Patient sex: M
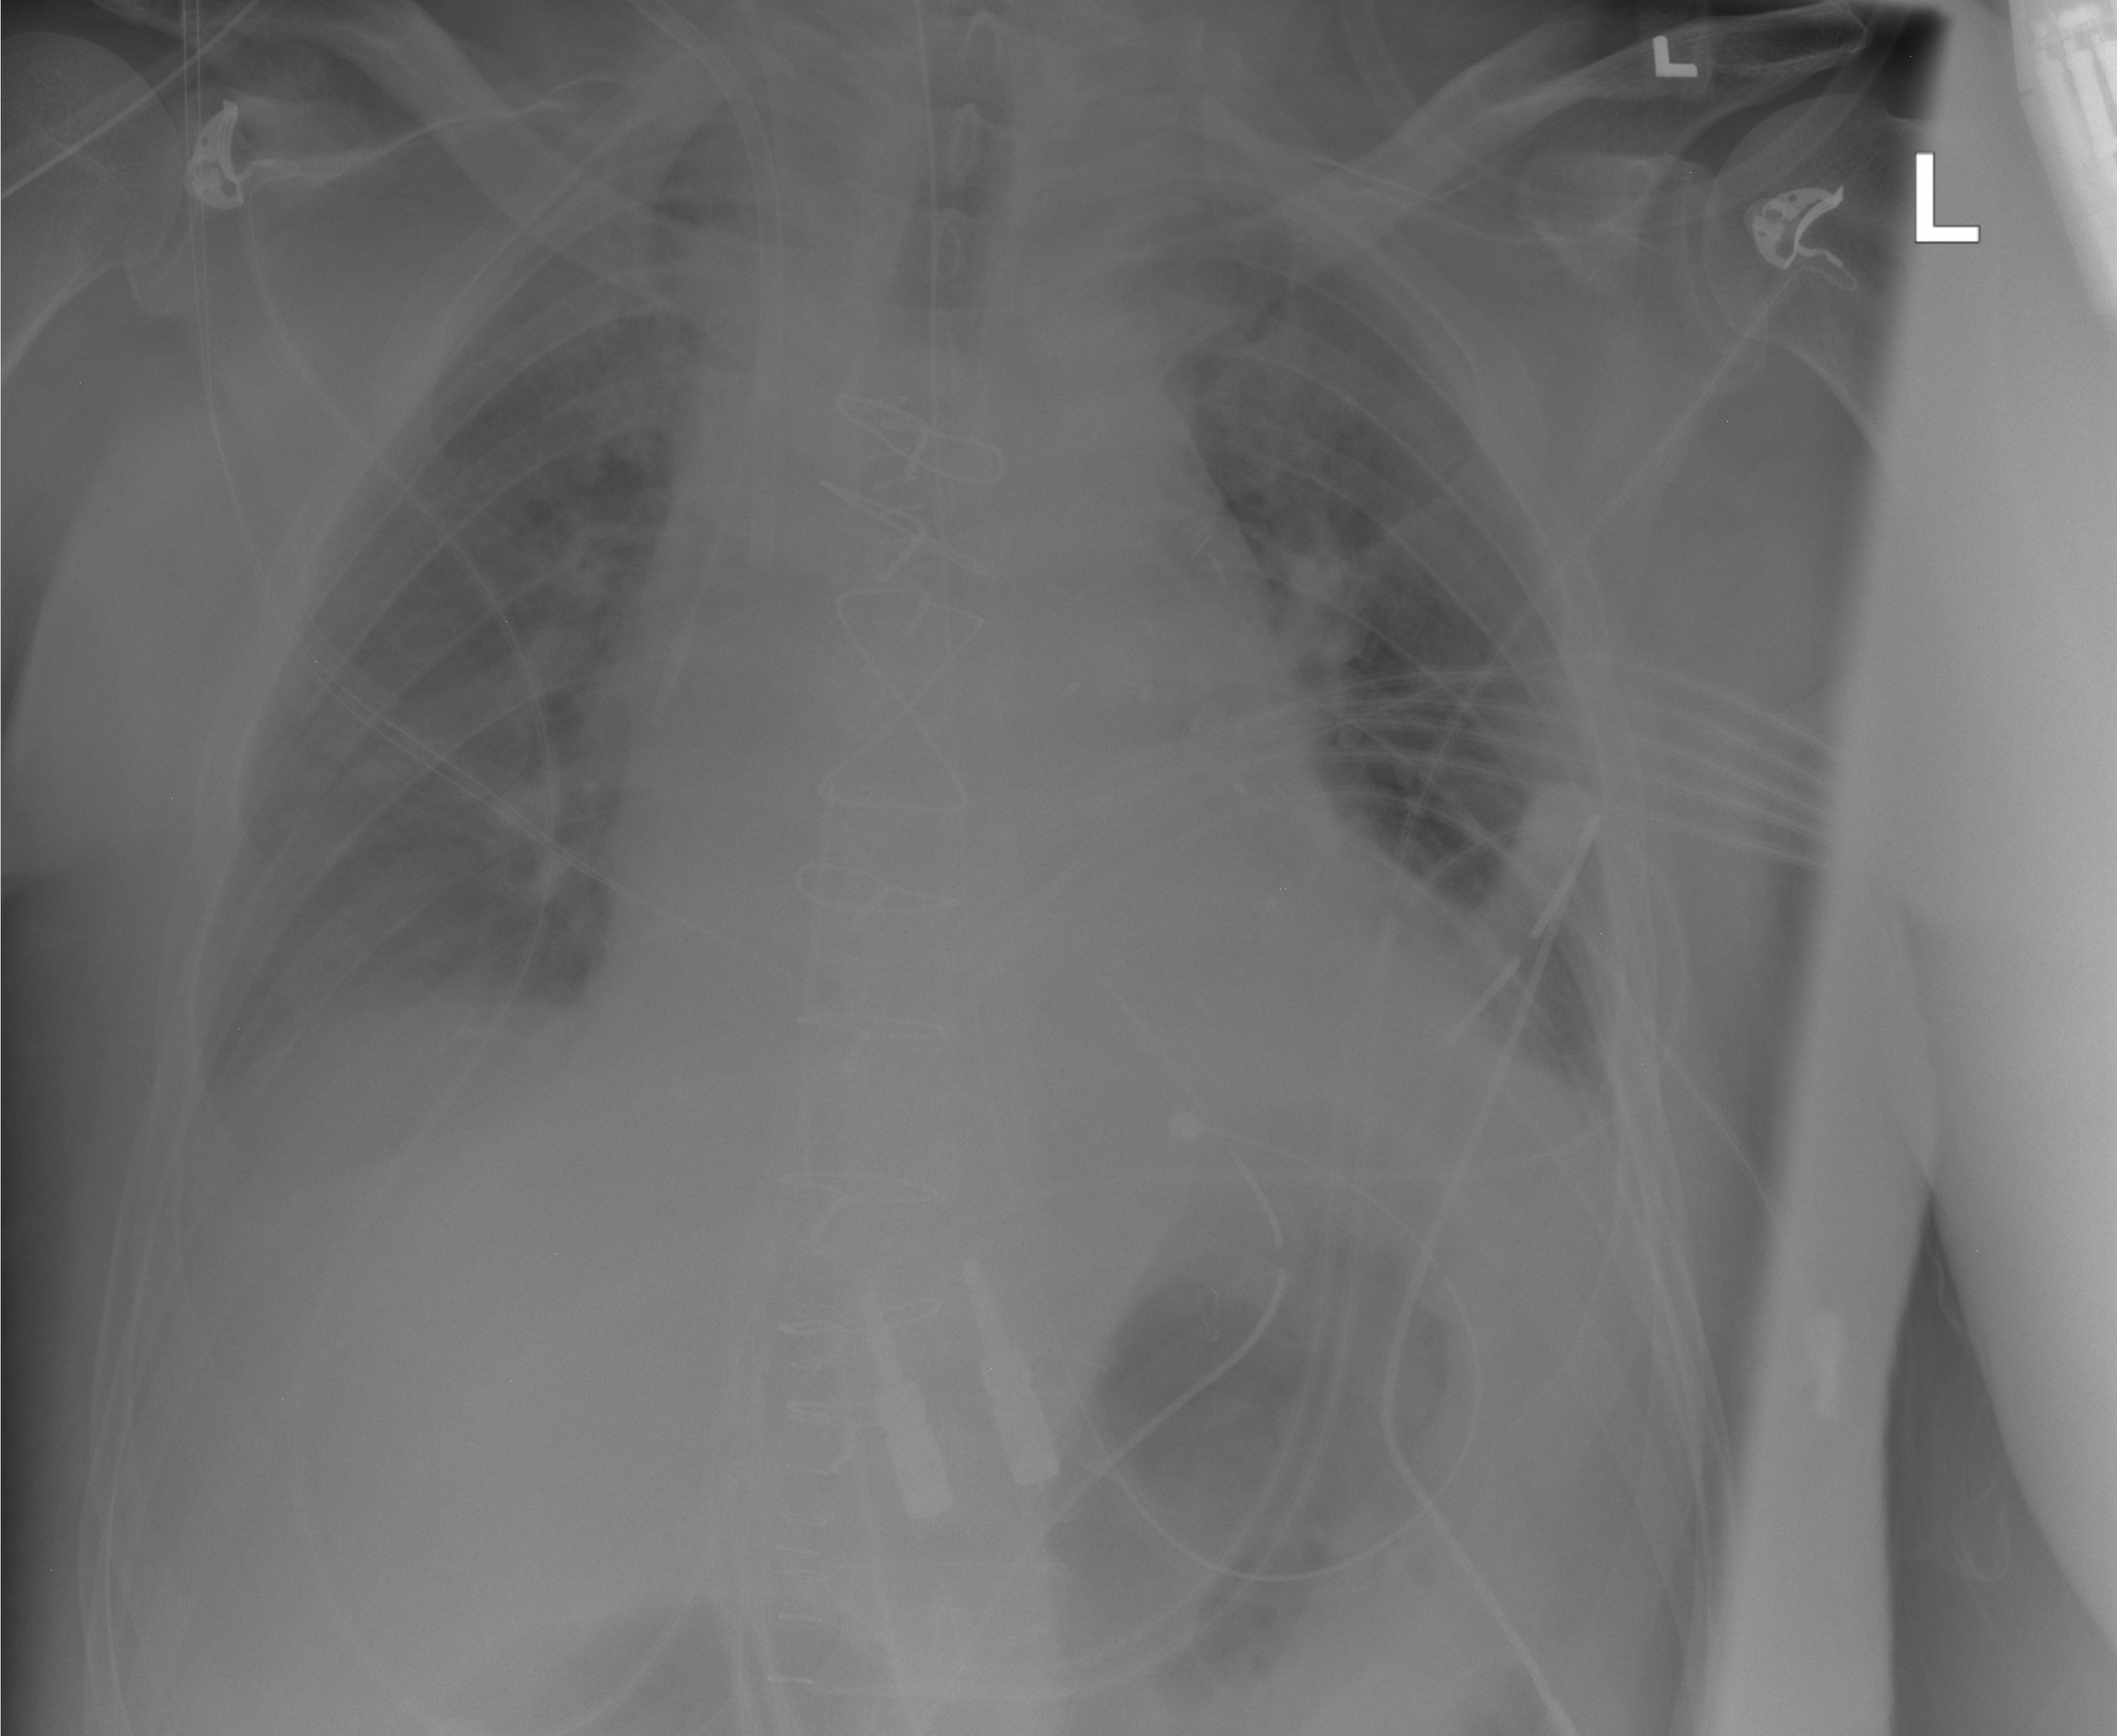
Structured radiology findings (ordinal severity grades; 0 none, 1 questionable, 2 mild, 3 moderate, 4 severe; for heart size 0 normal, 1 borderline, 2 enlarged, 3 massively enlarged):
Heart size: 2
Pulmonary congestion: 0
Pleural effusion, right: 2
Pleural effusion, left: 2
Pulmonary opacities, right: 0
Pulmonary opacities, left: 0
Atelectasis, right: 2
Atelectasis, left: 2